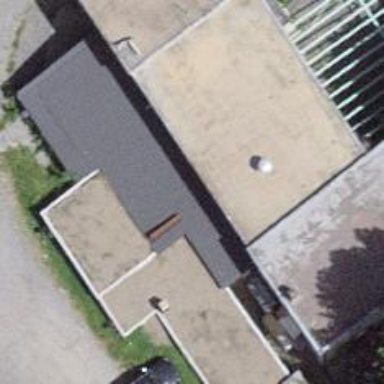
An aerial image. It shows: Restaurant.